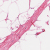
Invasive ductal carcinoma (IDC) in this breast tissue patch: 0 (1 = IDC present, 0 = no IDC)